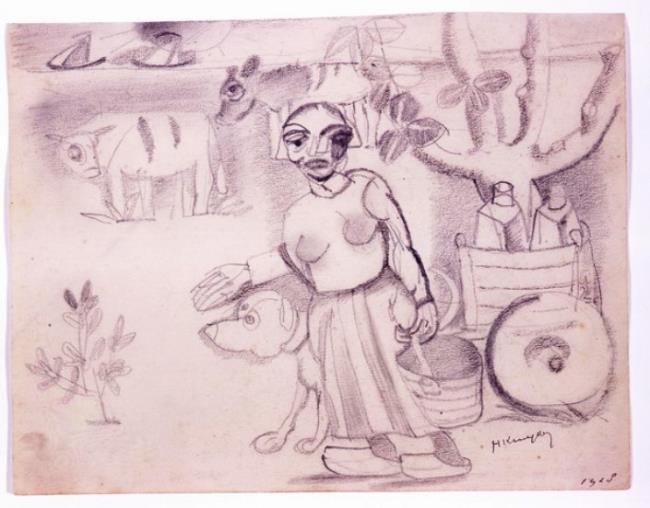
Title: Het Melkmeisje
Artist: Herman Kruyder
Earliest date: 1928
Latest date: 1928
Genre: drawing
Keywords: figure, dairymaid, milk jug, pail, dog, dog cart, cow, tree, plants (guide term), sabot, barnyard